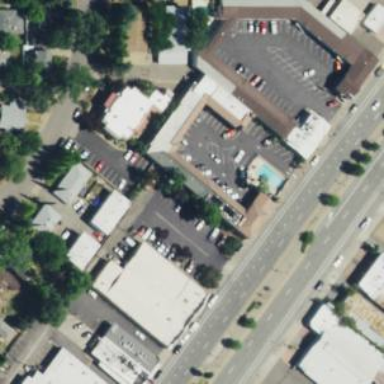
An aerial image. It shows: Building that is motel.